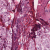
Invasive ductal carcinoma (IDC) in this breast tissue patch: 0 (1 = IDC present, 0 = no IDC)